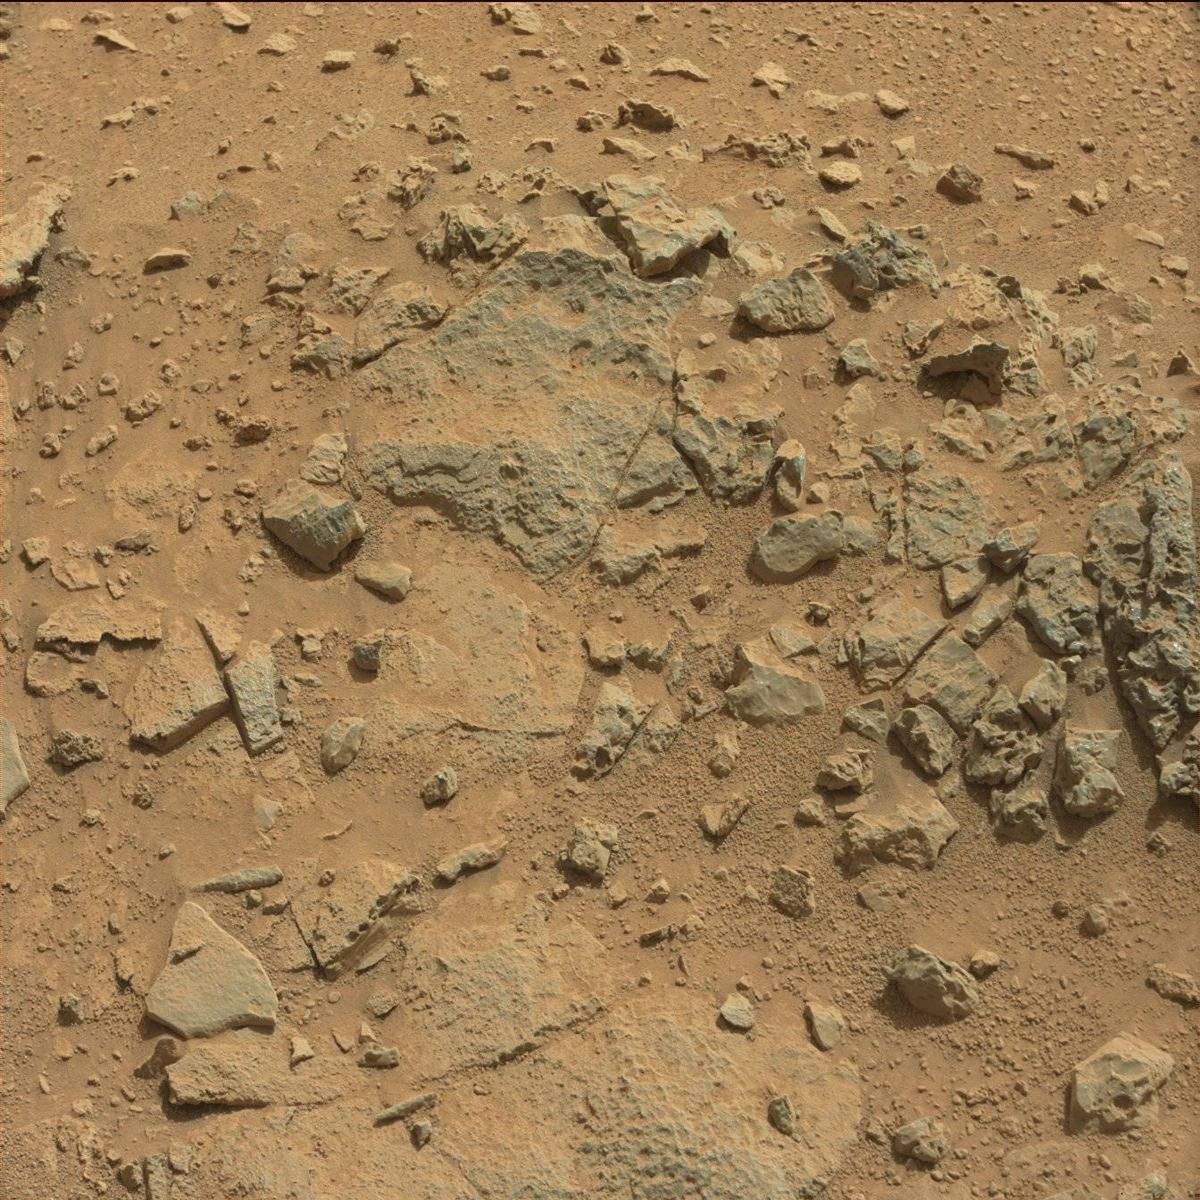
Terrain classes present: Bedrock, Sand / Soil